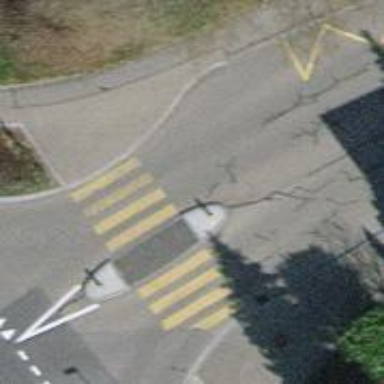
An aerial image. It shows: Marked footway crossing with asphalt surface and crossing island.